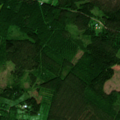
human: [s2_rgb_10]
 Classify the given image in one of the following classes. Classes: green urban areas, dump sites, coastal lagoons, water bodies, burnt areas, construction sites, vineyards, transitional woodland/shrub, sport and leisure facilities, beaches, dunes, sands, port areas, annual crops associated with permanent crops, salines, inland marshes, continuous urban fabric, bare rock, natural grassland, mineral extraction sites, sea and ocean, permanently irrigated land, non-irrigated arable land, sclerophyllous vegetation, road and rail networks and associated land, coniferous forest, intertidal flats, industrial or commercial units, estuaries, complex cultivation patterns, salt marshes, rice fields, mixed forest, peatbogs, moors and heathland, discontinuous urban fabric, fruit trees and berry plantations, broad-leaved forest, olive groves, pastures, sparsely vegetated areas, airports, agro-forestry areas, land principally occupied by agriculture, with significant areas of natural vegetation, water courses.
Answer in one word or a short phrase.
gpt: land principally occupied by agriculture, with significant areas of natural vegetation, coniferous forest, mixed forest, transitional woodland/shrub